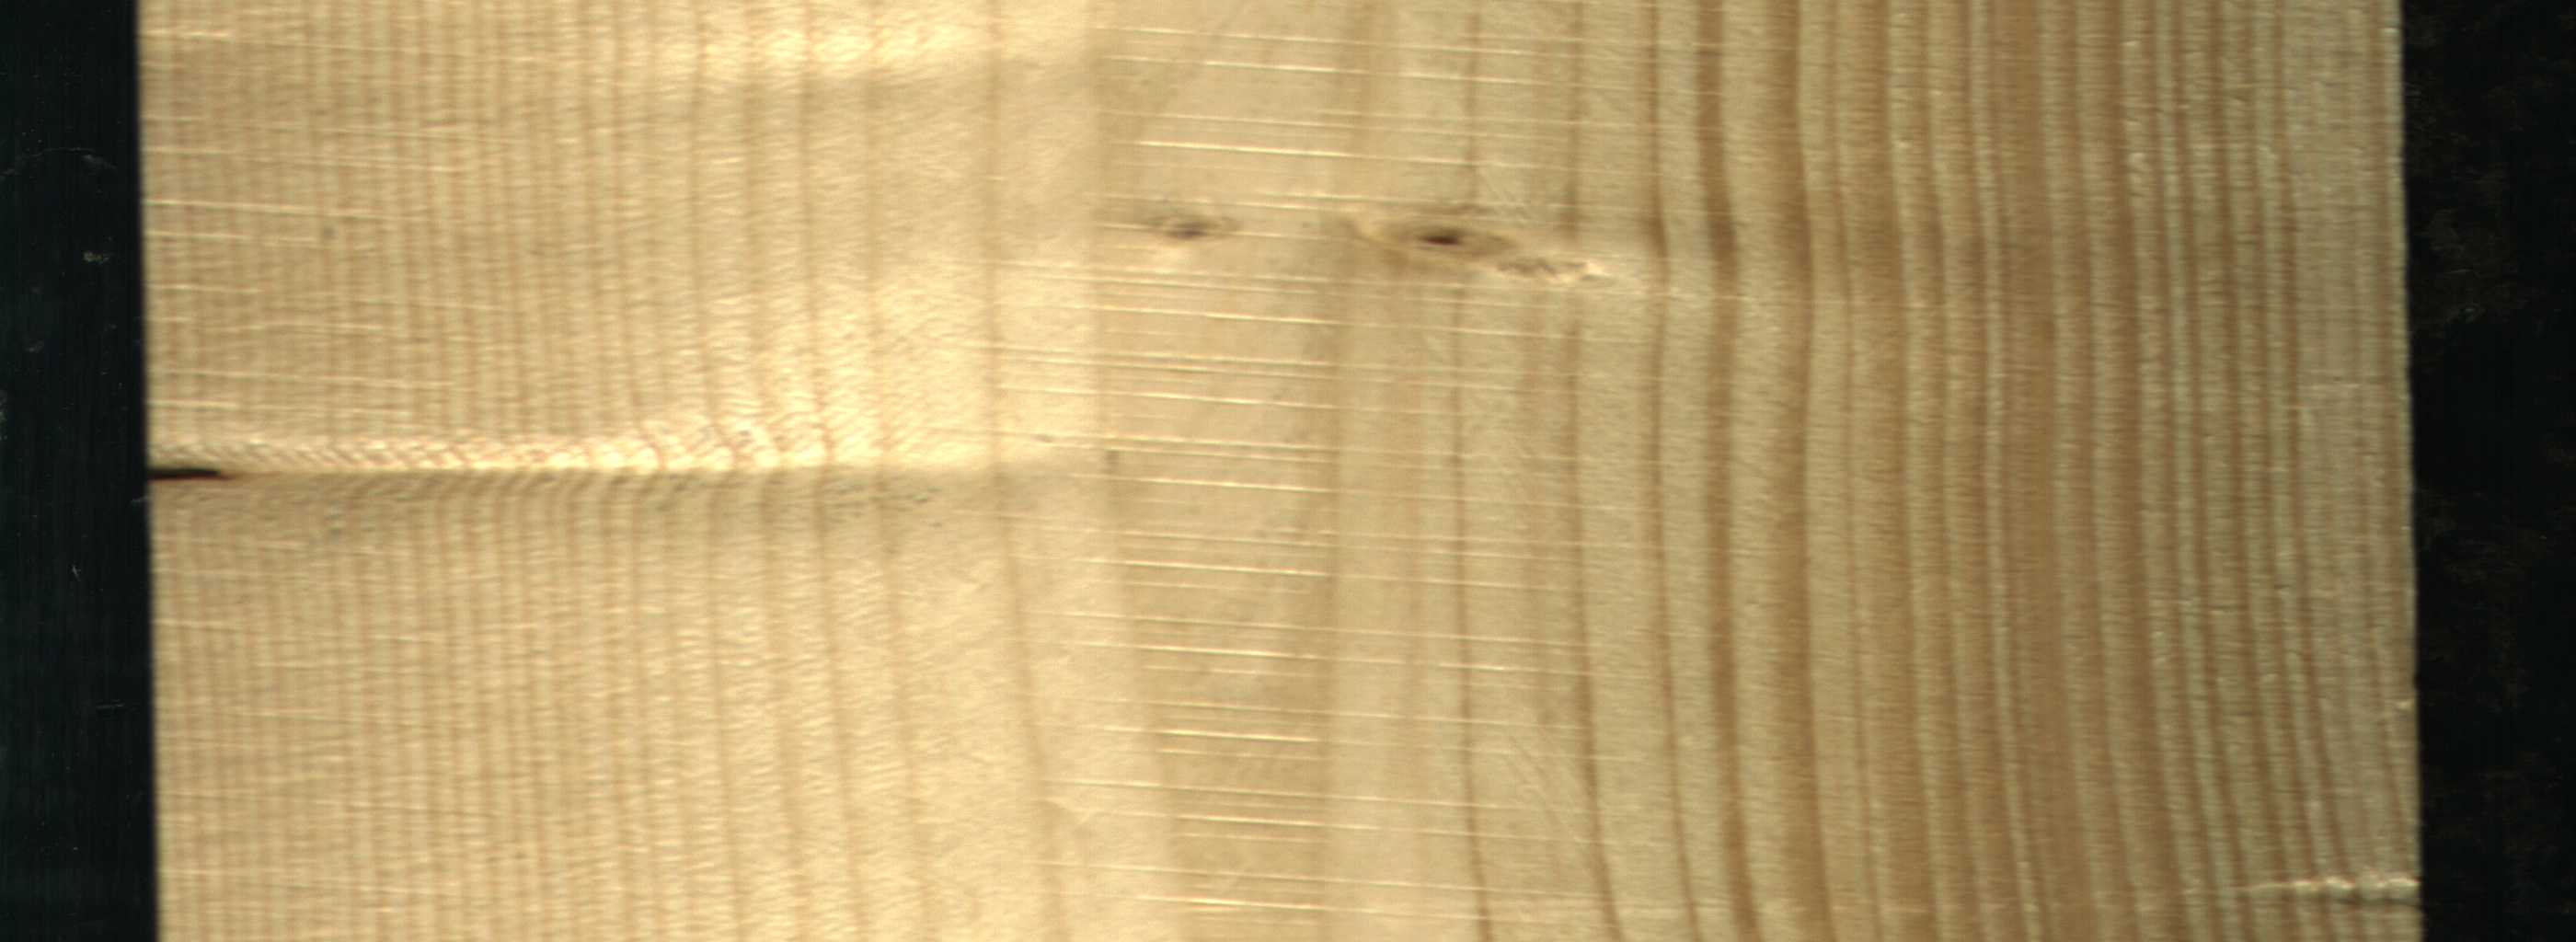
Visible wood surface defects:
Knot_missing
Live_Knot
Live_Knot